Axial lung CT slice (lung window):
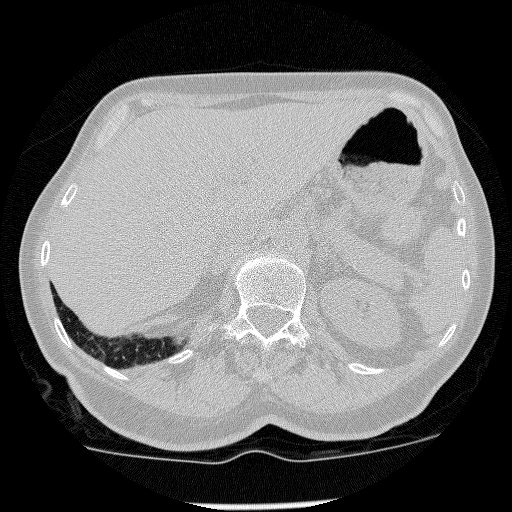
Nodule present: no